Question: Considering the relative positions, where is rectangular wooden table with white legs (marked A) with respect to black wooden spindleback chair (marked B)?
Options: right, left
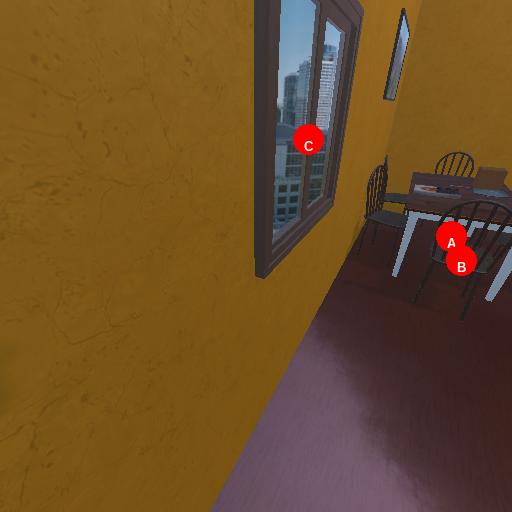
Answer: right